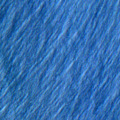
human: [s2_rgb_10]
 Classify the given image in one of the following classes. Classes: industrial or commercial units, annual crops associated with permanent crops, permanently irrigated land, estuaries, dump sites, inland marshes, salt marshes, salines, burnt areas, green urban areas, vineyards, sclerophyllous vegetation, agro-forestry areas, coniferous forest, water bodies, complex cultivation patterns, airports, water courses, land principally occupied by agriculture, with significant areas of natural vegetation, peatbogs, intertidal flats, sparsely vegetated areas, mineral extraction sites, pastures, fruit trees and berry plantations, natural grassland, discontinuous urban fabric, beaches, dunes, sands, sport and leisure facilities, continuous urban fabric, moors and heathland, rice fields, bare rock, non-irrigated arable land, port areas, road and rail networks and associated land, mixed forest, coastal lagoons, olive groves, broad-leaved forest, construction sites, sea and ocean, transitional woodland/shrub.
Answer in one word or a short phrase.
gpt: sea and ocean